Question: I know of several ways to change the text color in a datagridcell, but I'm looking for a way to display three different numbers in three different colors in the same cell. An example would look like this :

I know I can do it in three different cells, but in the bigger picture of my "pivot" grid that will not be an option.
In case it makes any difference; I plan to set this through code (C#) in an observable collection.
Out of interest sake (and for posterity) this is the code I used to build the colors into the grid :
'''
string xaml = String.Format(@"<DataTemplate xmlns='http://schemas.microsoft.com/winfx/2006/xaml/presentation'>
<StackPanel Orientation=""Horizontal"">
<StackPanel.Background>
<LinearGradientBrush StartPoint=""0,0"" EndPoint=""1,0"">
<GradientStop Color=""{{Binding Path={0}_Missing_Color}}"" Offset=""0.0""/>
<GradientStop Color=""{{Binding Path={0}_Found_Color}}"" Offset=""0.5""/>
<GradientStop Color=""{{Binding Path={0}_Empty_Color}}"" Offset=""1.0""/>
</LinearGradientBrush>
</StackPanel.Background>
<TextBlock Text=""{{Binding Path={0}_Missing}}"" Foreground=""Black"" TextAlignment=""Right"" Width=""25""/>
<TextBlock Text=""{{Binding Path={0}_Found}}"" Foreground=""Black"" TextAlignment=""Right"" Width=""25""/>
<TextBlock Text=""{{Binding Path={0}_Empty}}"" Foreground=""Black"" TextAlignment=""Right"" Width=""25""/>
</StackPanel>
</DataTemplate>", date);
StringReader stringReader = new StringReader(xaml);
XmlReader xmlReader = XmlReader.Create(stringReader);
DataTemplate tDate = (DataTemplate)System.Windows.Markup.XamlReader.Load(xmlReader);
cDate.CellTemplate = tDate;
targetGrid.Columns.Add(cDate);
'''
I ended up changing the background color instead of the font color, but the idea stays the same. Thank you @xxMUROxx for your guidance.
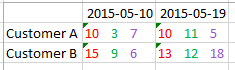
Answer: You can use the 'DataGridTemplateColumn' as follows
'''
<DataGrid>
<DataGrid.Columns>
<DataGridTemplateColumn>
<DataGridTemplateColumn.CellTemplate>
<DataTemplate>
<StackPanel Orientation="Horizontal">
<TextBlock Text="{Binding Path=Number1}" Foreground="Red"/>
<TextBlock Text="{Binding Path=Number2}" Foreground="Green" />
<TextBlock Text="{Binding Path=Number3}" Foreground="Blue" />
</StackPanel>
</DataTemplate>
</DataGridTemplateColumn.CellTemplate>
</DataGridTemplateColumn>
</DataGrid.Columns>
</DataGrid>
'''
Doing it with C# you should put your 'DataTemplate' into a resource and reference it by code:
'''
DataGrid dg;
var dgt = new DataGridTemplateColumn();
dgt.CellTemplate = // locate resource here
dg.Columns.Add(dgt);
'''